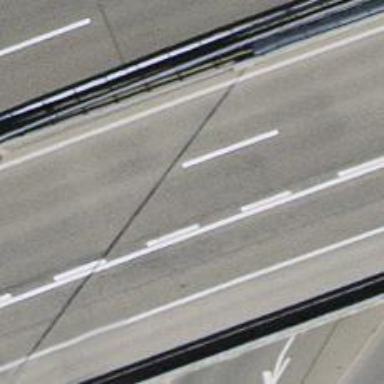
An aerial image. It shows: Asphalt motorway.